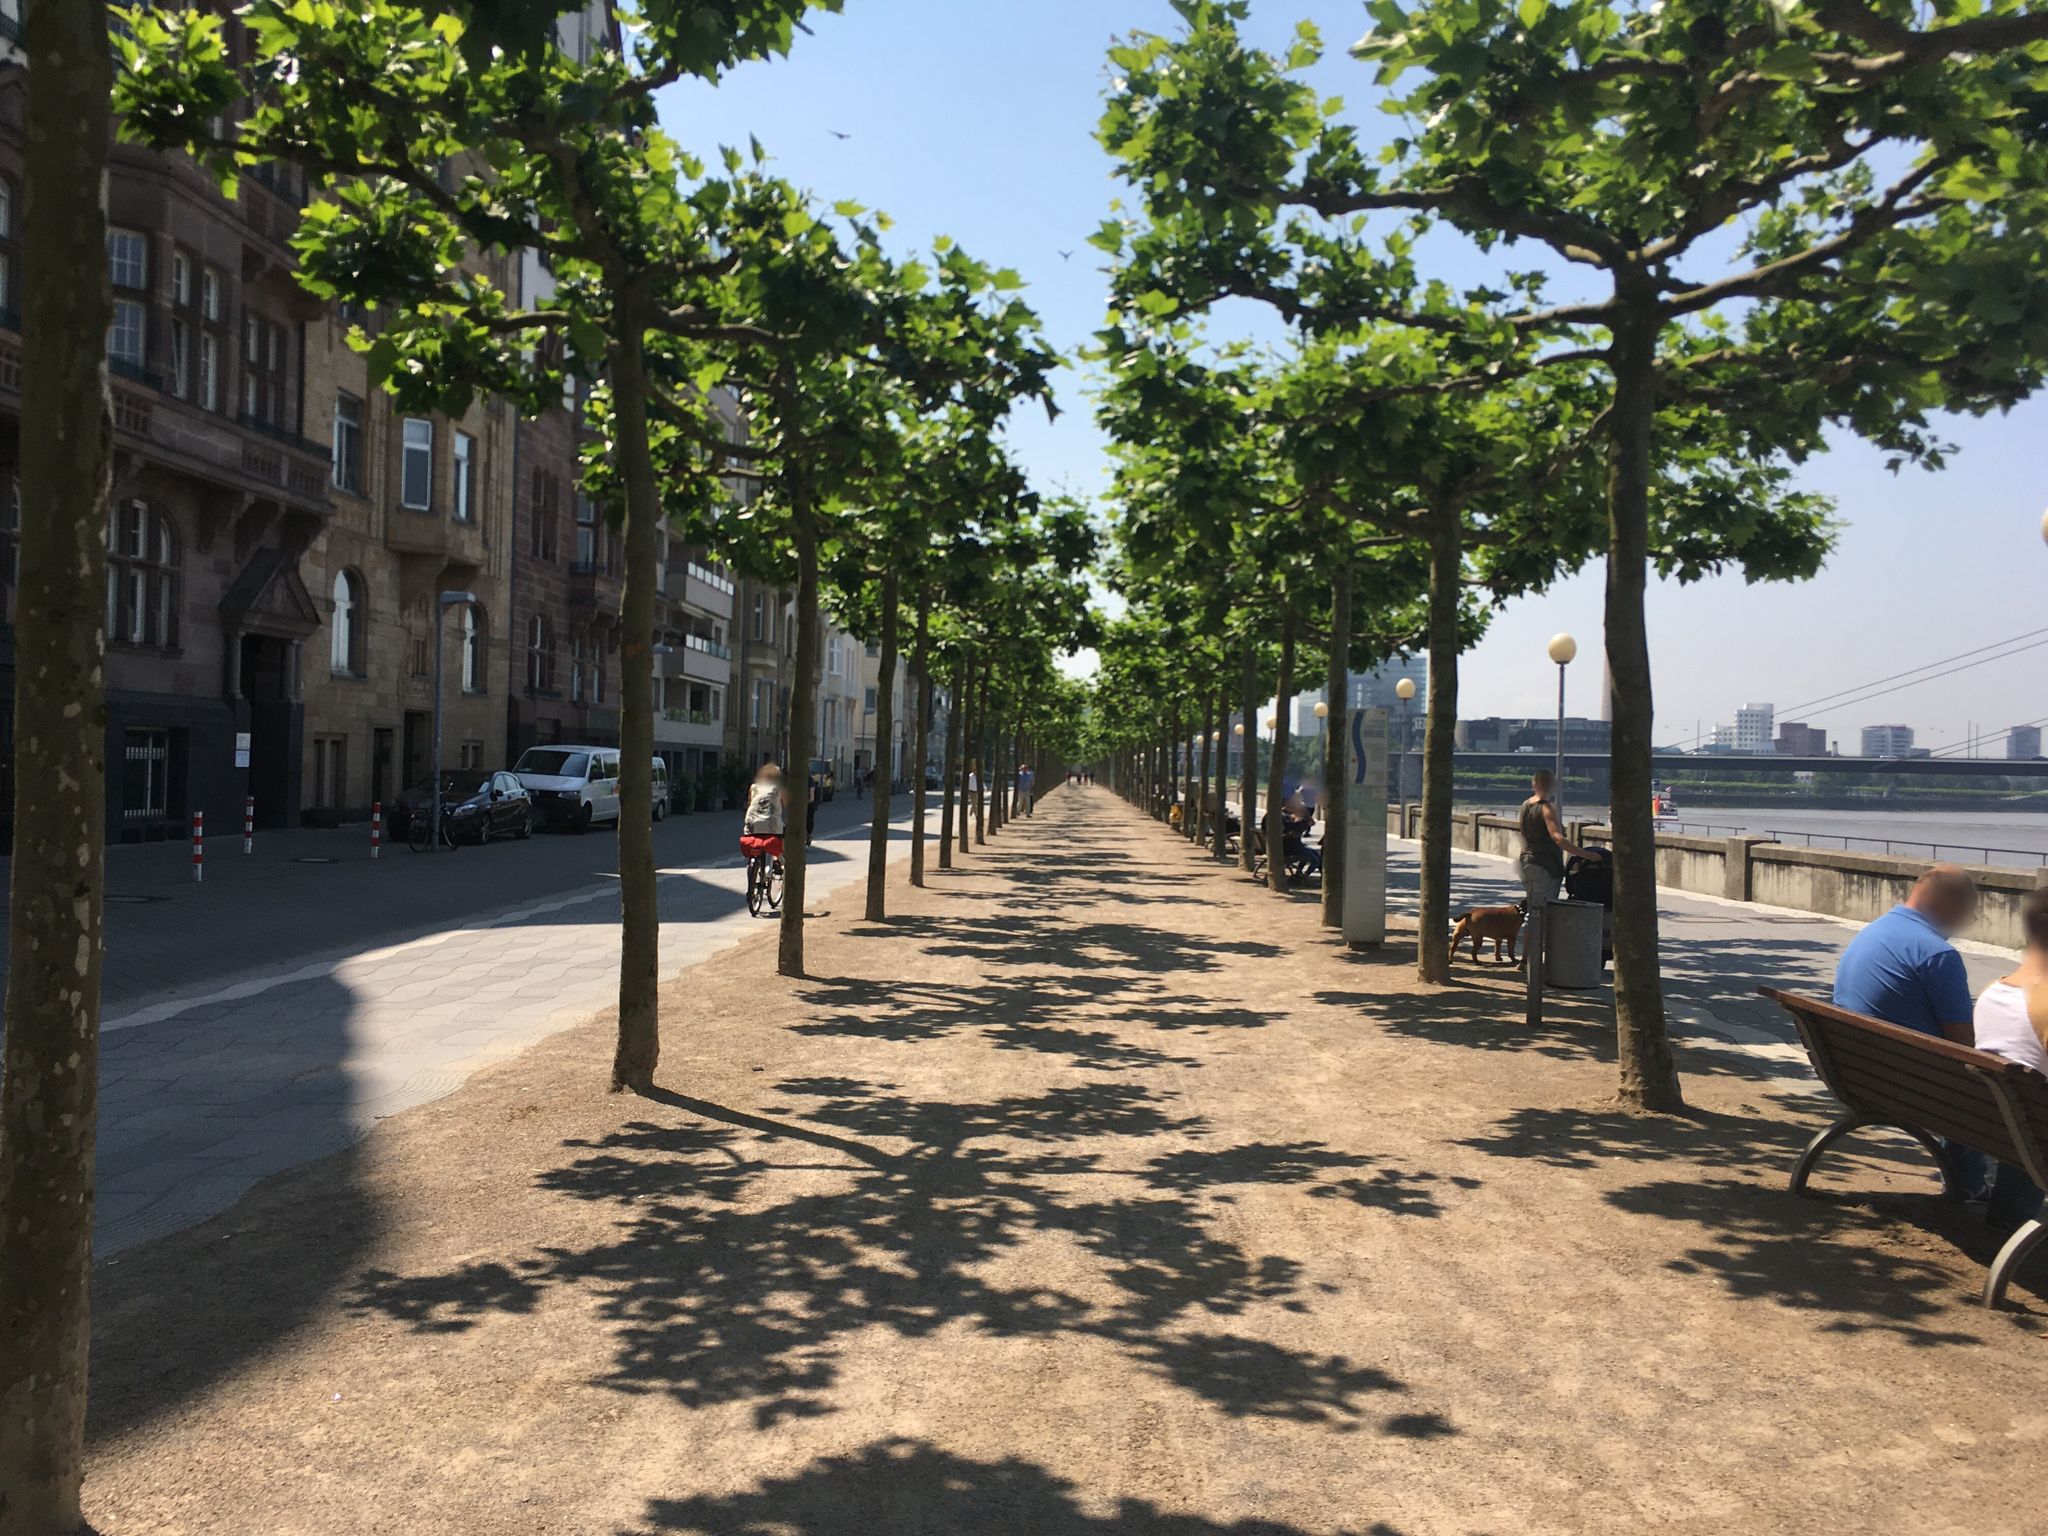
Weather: clear
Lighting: day
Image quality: good
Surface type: walking surface
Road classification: trunk_link
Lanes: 1
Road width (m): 3.0
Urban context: urban centre
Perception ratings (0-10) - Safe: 6.34, Lively: 6.46, Beautiful: 8.95, Boring: 4.3, Depressing: 4.63, Wealthy: 4.77